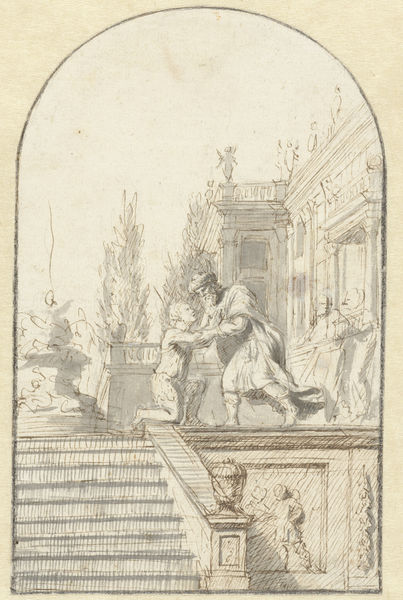
Titel: Terugkeer van de Verloren Zoon
Standort: Amsterdam
Institution: Rijksmuseum
Schlagwörter: arch, architecture, columns, fight, hat, men, palace, stair, stairs, steps, white, black, figures, robe, windows, vase, man, sky, tree, building, house, trees, boy, child, garden, drawing, etching, sketch, beard, romantic, leaning, statue, marble, urn, temple, terrace, fountain, pencil, pillar, relief, bible, father, kneeling, son, standing, beg, pleading, balustrade, turban, dying, kneel, cypress, estate, rags, prodigal, patio, babylon, cedar, dreawing, agrument